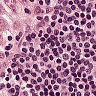
Metastatic tissue present: no